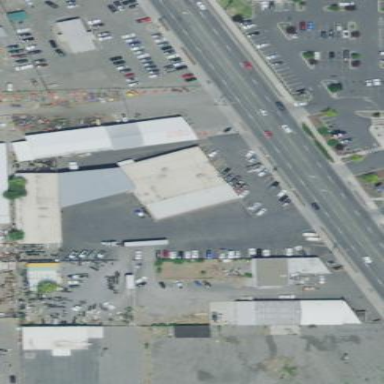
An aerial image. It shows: Building that houses tire shop.